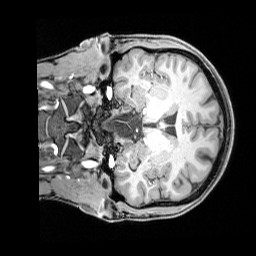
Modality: T1w
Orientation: coronal
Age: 33
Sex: female
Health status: healthy
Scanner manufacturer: siemens
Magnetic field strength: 3 T
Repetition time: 1.65 s
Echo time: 0.00182 s